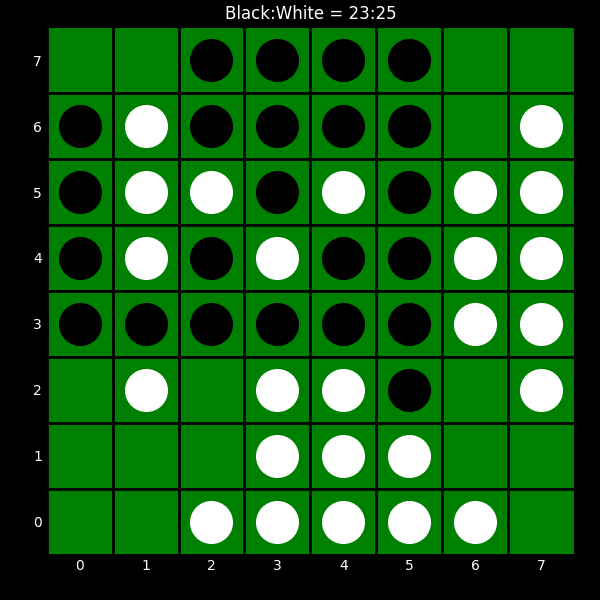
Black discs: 23
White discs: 25